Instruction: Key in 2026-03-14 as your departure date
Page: home
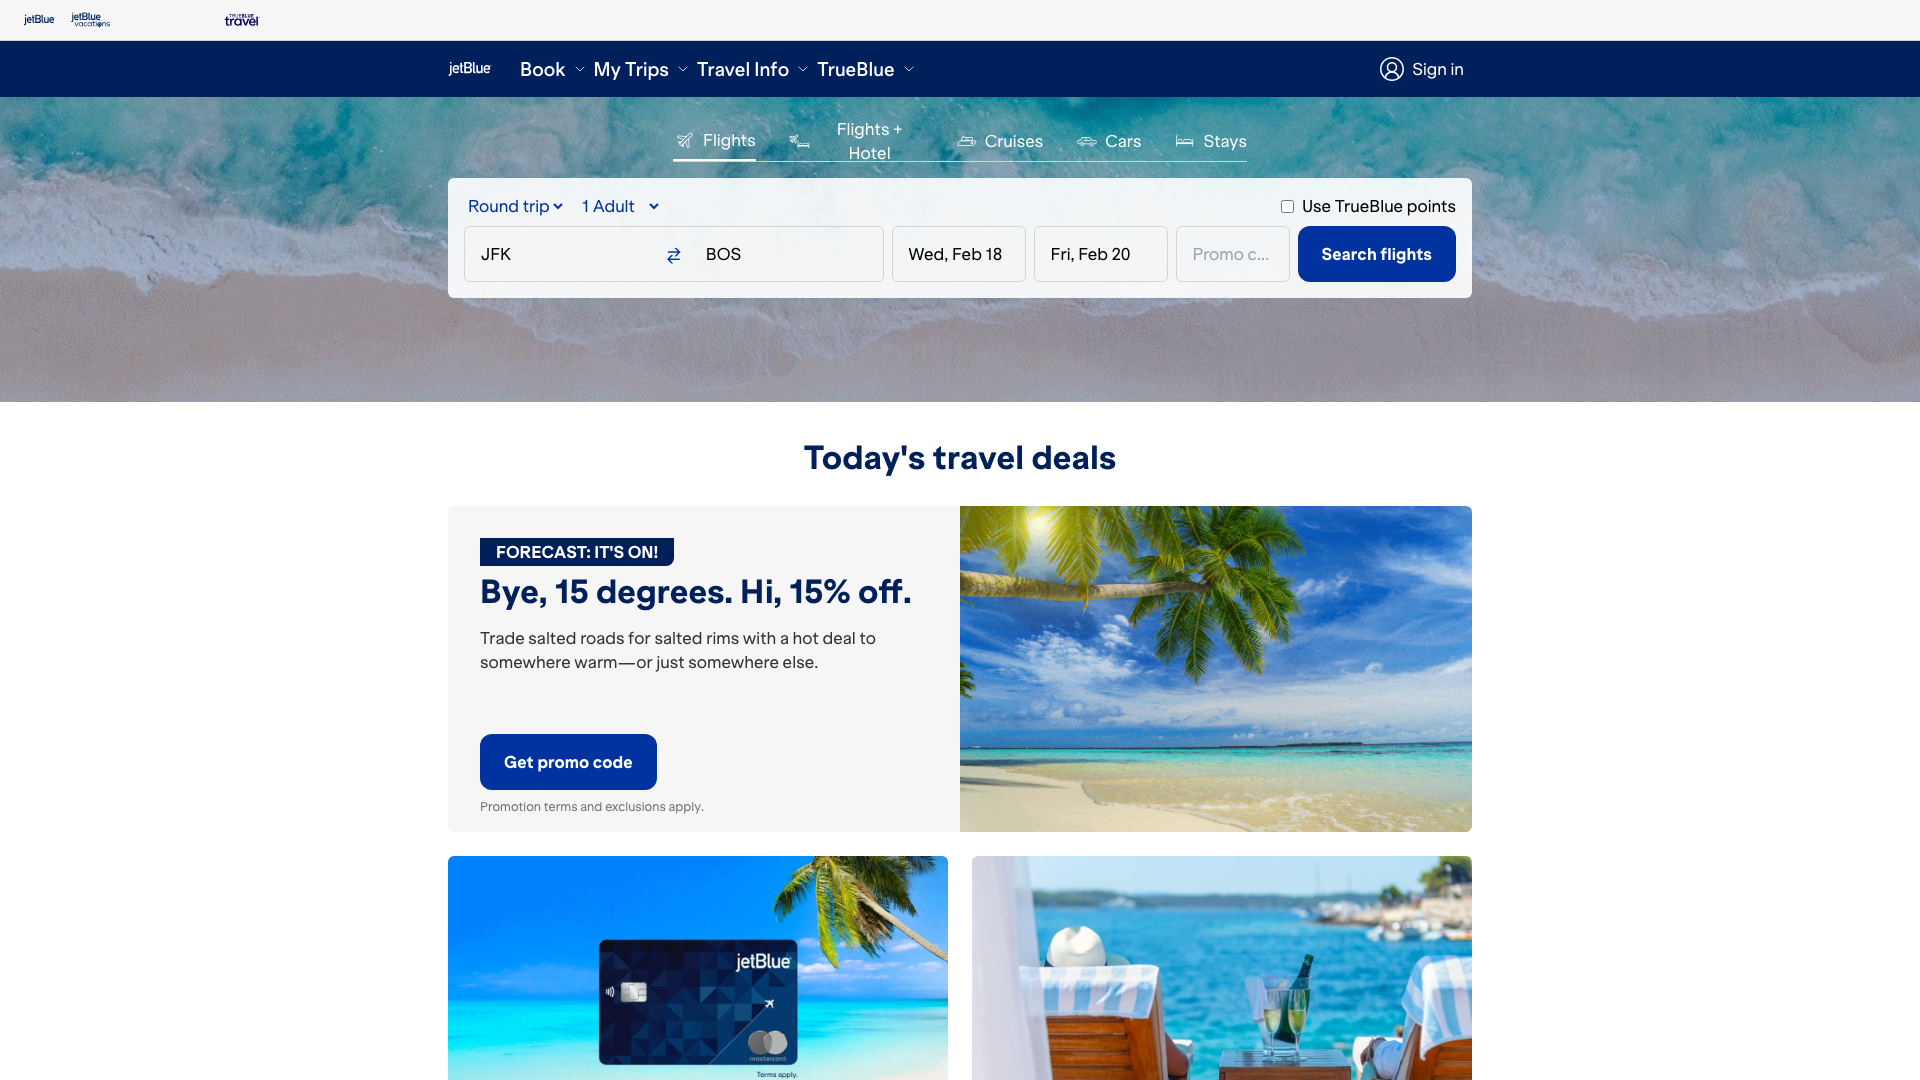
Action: type